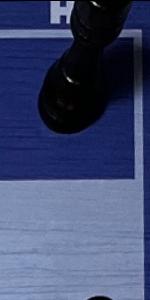
Label: Empty